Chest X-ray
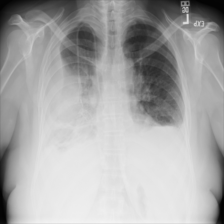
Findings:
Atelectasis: negative
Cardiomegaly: negative
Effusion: positive
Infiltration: negative
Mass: negative
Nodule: negative
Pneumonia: negative
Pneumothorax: negative
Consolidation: negative
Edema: negative
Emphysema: negative
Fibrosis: negative
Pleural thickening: negative
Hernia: negative